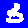
Digit: 3